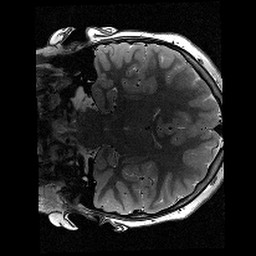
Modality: T2w
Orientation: coronal
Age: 10
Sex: male
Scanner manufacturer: siemens
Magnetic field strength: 3 T
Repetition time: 9.23 s
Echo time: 0.067 s